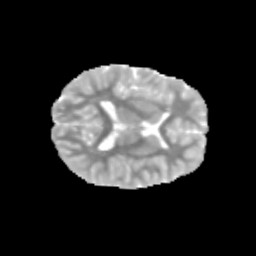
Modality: MD
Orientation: axial
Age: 12
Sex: female
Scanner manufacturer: siemens
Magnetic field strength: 3 T
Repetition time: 3.8 s
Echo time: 0.07 s